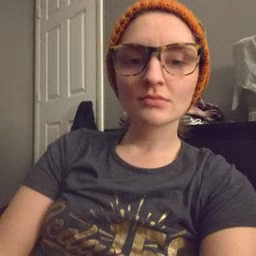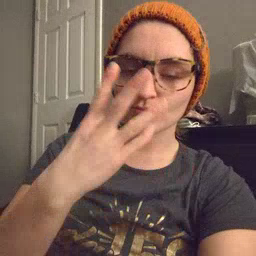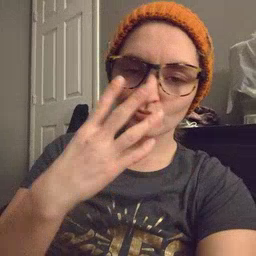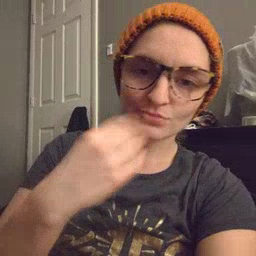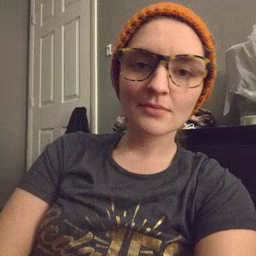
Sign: sleepy